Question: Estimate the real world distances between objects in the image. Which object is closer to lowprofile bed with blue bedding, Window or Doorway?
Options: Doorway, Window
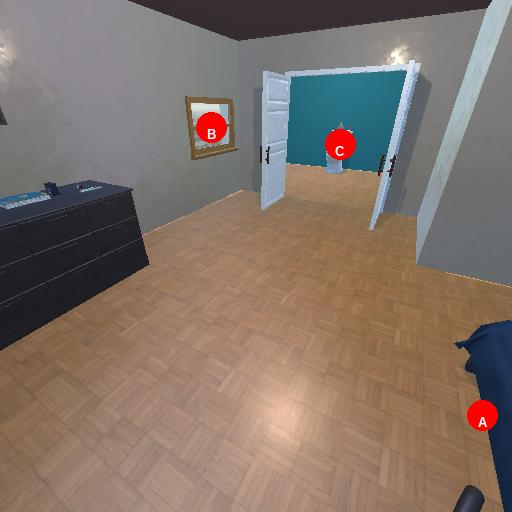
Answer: Doorway